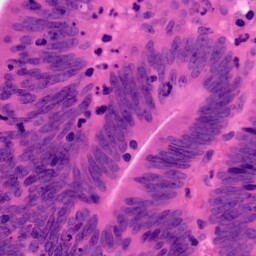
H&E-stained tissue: Colon